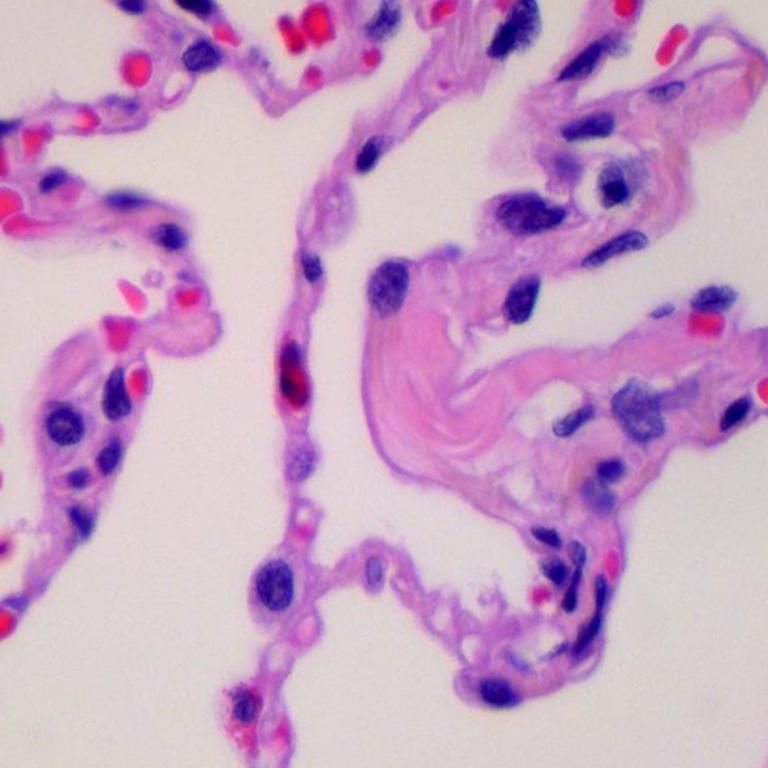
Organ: lung
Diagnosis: benign